Current action and preconditions to check: trajectory_clear

Your task: For each precondition in the list above, predict whether it will hold at this action.

Consider the current scene as observed from the mobile robot's camera, and analyze the predicted future states of all dynamic agents (e.g., people, animals, vehicles, or any moving entities) within the NEXT SECOND.

IMPORTANT: Only answer "very likely" if you are absolutely certain—based on strong, clear evidence—that a dynamic agent will violate the precondition in the predicted future state. Do NOT answer "very likely" for unlikely, ambiguous, or low-probability risks.

Ask yourself for each precondition: Is there a high probability, with clear and convincing evidence, that the predicted future states of any dynamic agent will interfere with the predicted future state of the currently executing action within the NEXT SECOND, causing that precondition to fail?

Assess the risk level based on these predictions. Use "likely" or "very likely" if motions create a clear risk of interference.

Use "neutral" or "improbable" if agents are nearby but their predicted paths are clearly diverging or non-conflicting.

Failure Risk Categories: "very improbable", "improbable", "neutral", "likely", "very likely"

Answer Format: Output ONLY the probability_of_failure value from these categories: "very improbable", "improbable", "neutral", "likely", "very likely"

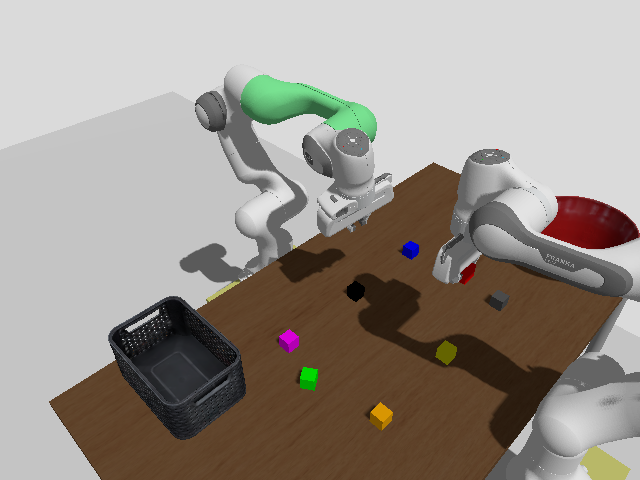

Answer: very improbable